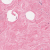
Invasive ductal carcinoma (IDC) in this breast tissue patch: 0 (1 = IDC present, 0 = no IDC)